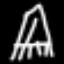
Label: The Eiffel Tower